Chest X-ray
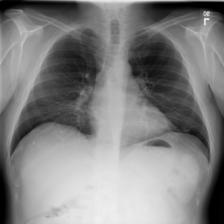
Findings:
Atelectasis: positive
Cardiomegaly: negative
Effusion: negative
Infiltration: positive
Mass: negative
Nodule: negative
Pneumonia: negative
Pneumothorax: negative
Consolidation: negative
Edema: negative
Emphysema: negative
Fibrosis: negative
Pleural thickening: negative
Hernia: negative